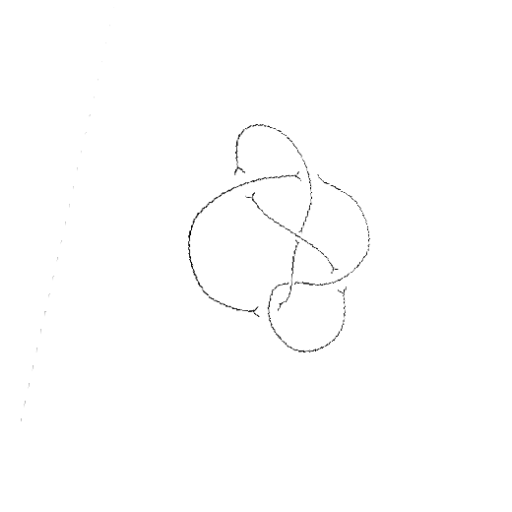
Crossing number: 6